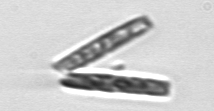
Label: Thalassionema